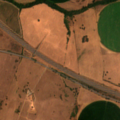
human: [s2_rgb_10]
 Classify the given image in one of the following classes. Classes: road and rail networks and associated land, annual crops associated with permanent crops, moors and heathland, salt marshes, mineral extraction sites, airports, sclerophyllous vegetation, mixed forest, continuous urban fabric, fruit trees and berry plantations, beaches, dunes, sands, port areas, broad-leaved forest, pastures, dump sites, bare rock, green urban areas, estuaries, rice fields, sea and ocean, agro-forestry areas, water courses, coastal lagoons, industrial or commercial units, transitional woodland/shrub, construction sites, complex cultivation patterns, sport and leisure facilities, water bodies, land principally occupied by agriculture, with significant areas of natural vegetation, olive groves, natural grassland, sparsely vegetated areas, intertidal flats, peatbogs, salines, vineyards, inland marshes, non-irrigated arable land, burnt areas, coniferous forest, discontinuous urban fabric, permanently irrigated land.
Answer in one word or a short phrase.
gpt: non-irrigated arable land, permanently irrigated land, vineyards, pastures